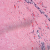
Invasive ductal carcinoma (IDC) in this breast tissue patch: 0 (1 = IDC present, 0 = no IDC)